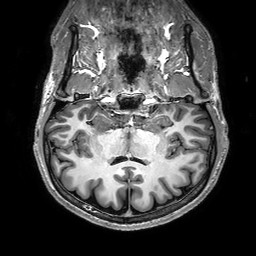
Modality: T1w
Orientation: sagittal
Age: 26
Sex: male
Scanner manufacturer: philips
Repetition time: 0.006451 s
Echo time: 0.00295 s